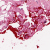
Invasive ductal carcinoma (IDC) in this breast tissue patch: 0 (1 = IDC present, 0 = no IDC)